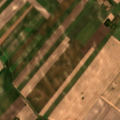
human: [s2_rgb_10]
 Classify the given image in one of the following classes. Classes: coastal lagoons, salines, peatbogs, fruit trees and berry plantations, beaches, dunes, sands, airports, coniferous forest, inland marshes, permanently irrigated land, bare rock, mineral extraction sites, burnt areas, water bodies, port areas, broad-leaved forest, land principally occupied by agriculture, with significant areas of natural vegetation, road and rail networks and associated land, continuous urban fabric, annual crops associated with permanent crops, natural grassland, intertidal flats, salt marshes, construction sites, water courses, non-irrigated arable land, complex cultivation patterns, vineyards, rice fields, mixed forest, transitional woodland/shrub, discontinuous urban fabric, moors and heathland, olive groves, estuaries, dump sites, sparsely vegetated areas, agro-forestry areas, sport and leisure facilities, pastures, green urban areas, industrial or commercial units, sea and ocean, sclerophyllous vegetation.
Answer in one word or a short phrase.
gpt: non-irrigated arable land, transitional woodland/shrub